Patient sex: F
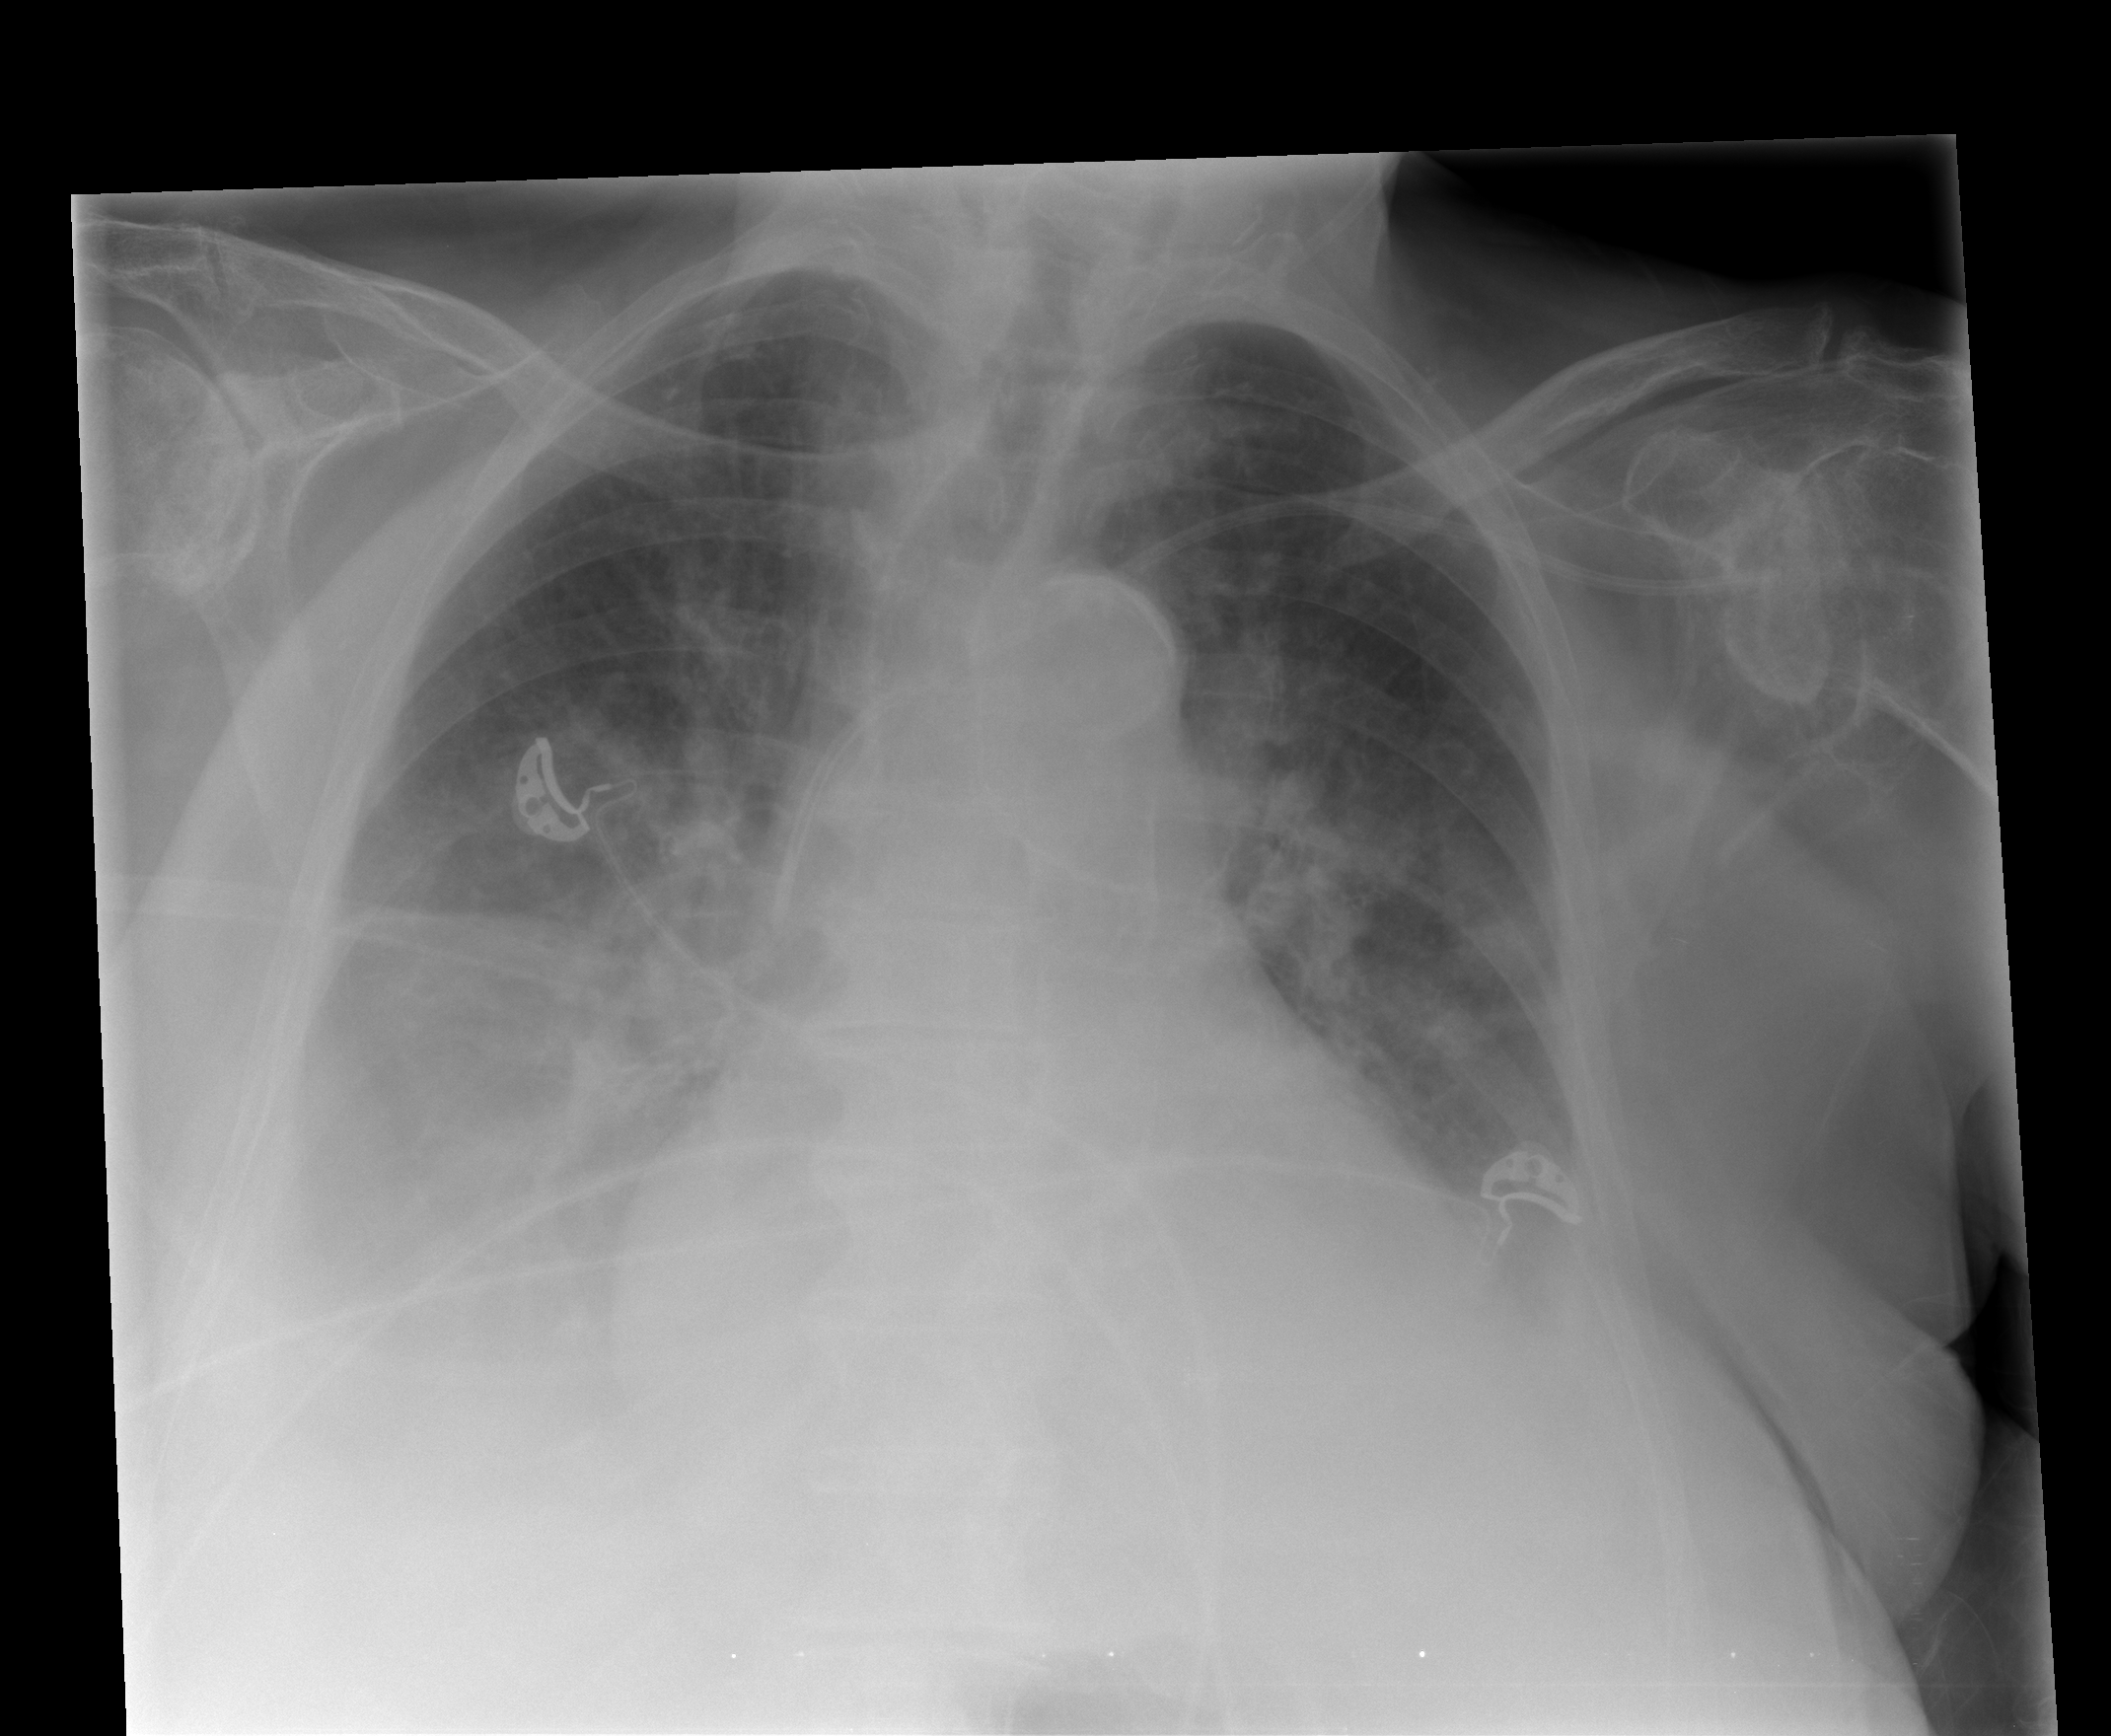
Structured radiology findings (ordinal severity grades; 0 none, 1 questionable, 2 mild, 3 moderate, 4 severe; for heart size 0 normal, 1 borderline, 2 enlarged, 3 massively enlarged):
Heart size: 2
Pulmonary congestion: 2
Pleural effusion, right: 3
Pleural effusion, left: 2
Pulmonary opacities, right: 2
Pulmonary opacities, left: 0
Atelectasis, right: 2
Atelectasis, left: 1